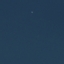
Land use / land cover class: SeaLake